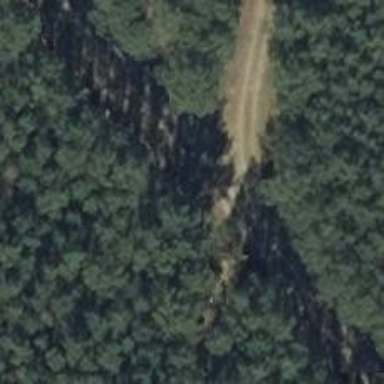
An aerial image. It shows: Sandy track road.